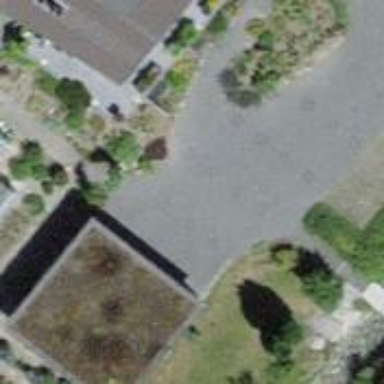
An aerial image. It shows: View of roof of building.